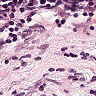
Metastatic tissue present: no